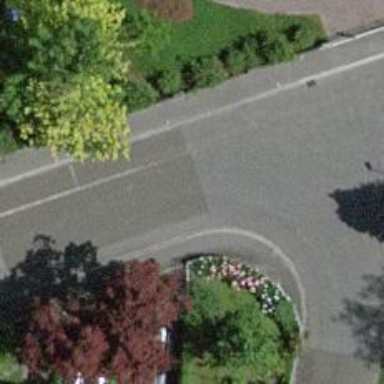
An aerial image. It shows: Residential road with asphalt surface. Both sides have sidewalks.